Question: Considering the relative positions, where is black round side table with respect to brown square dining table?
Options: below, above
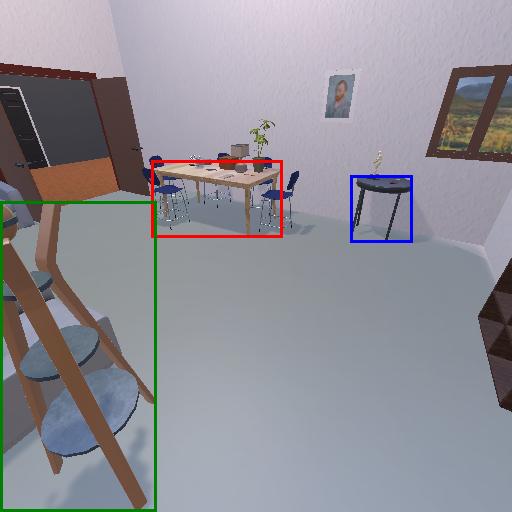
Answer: below